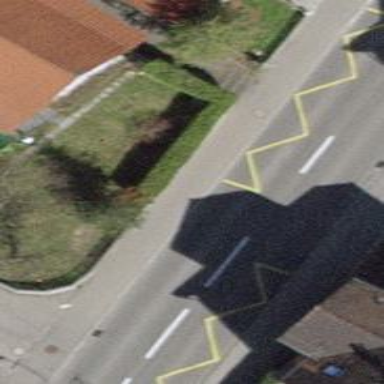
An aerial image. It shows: Public transport stop position.